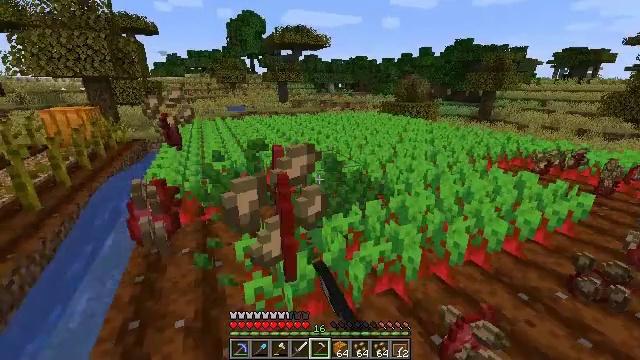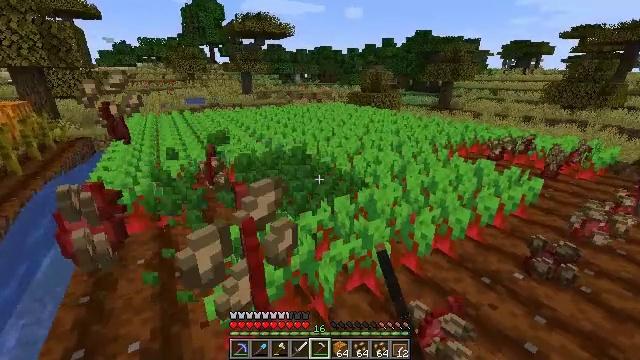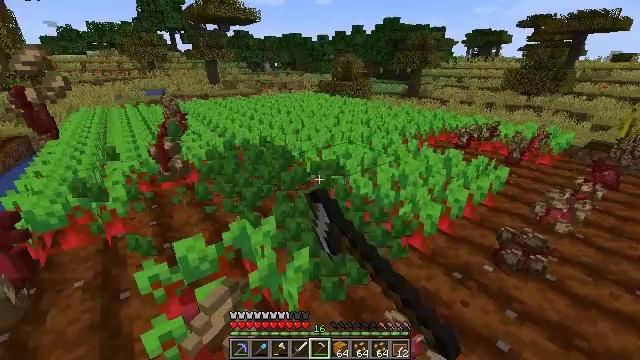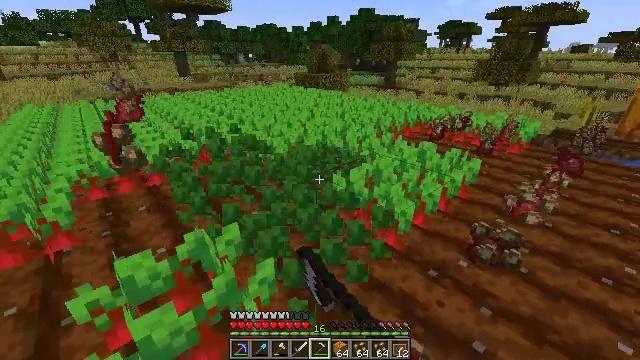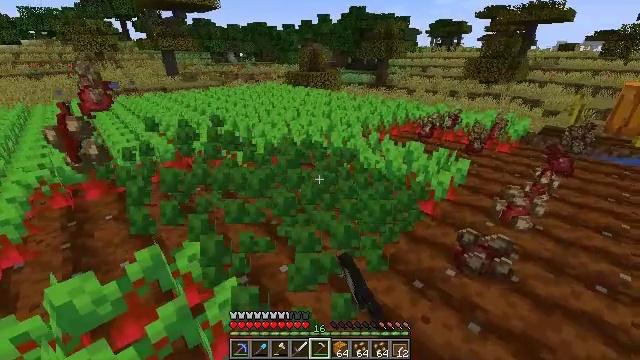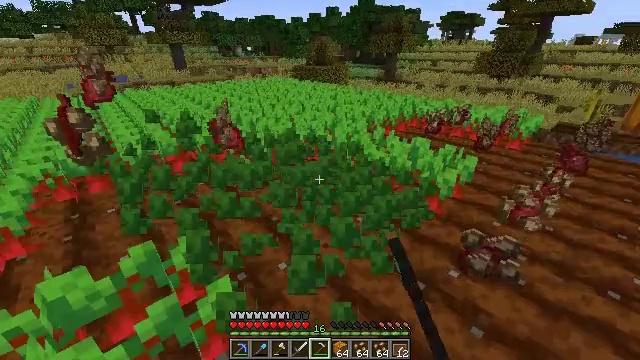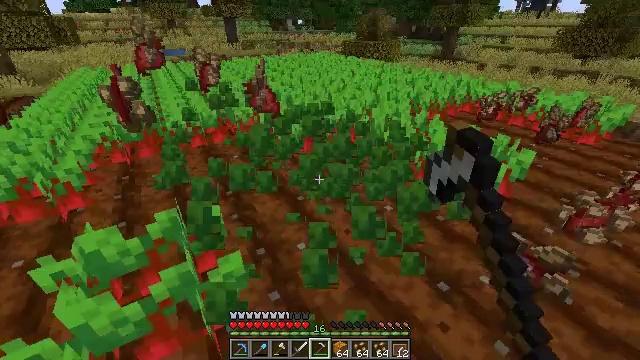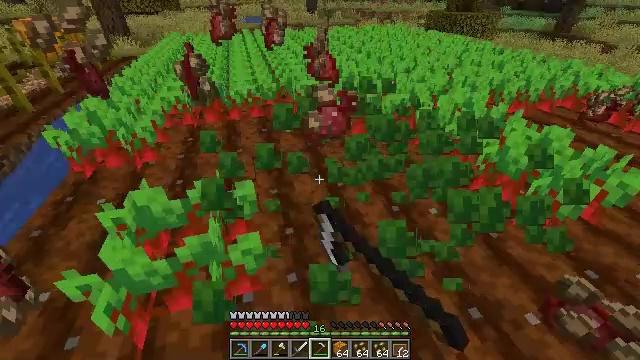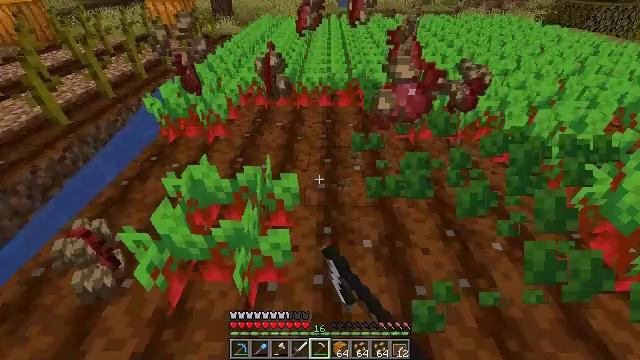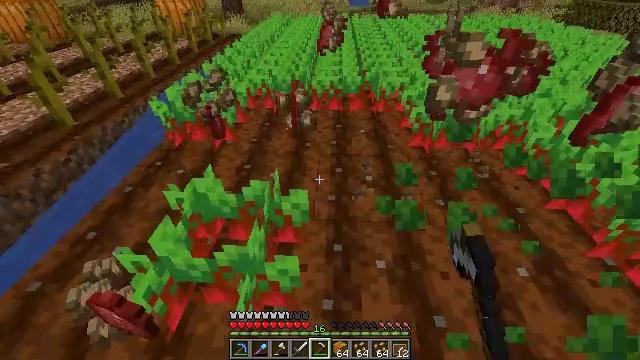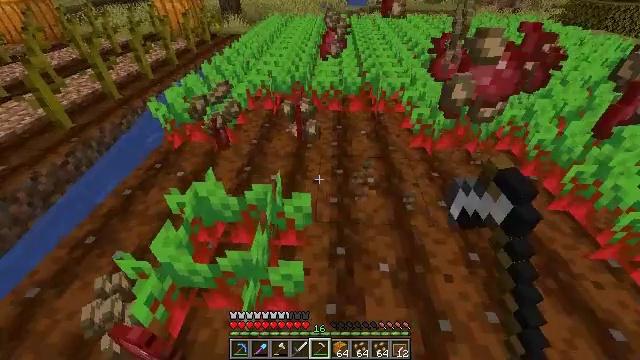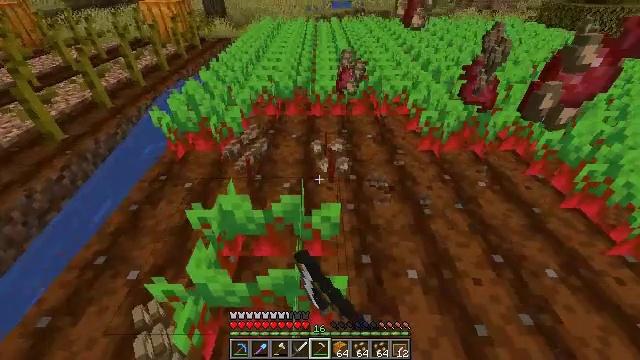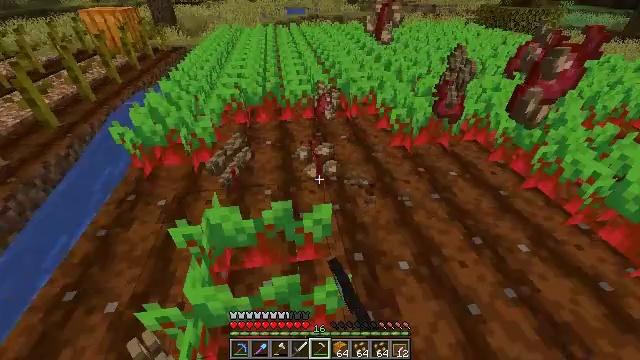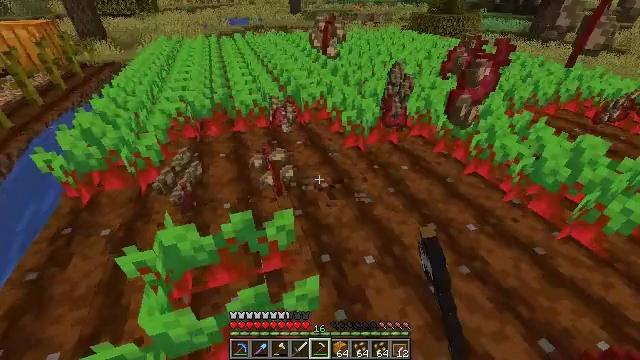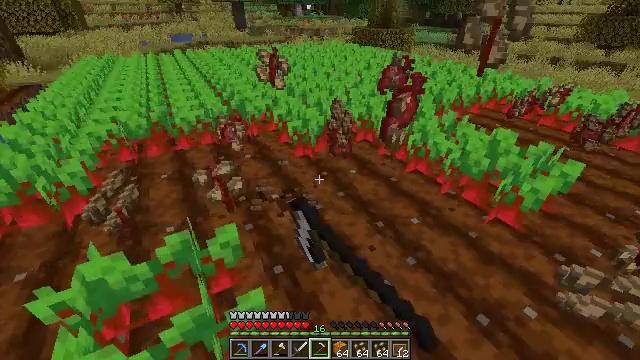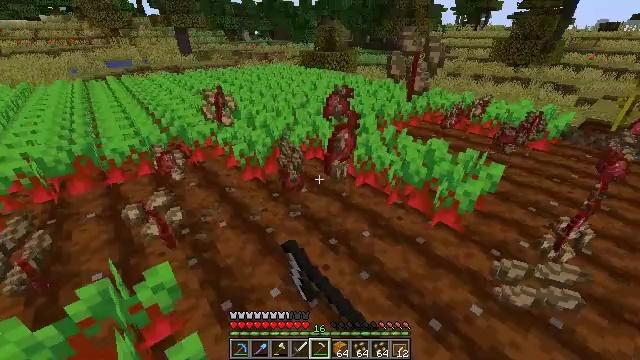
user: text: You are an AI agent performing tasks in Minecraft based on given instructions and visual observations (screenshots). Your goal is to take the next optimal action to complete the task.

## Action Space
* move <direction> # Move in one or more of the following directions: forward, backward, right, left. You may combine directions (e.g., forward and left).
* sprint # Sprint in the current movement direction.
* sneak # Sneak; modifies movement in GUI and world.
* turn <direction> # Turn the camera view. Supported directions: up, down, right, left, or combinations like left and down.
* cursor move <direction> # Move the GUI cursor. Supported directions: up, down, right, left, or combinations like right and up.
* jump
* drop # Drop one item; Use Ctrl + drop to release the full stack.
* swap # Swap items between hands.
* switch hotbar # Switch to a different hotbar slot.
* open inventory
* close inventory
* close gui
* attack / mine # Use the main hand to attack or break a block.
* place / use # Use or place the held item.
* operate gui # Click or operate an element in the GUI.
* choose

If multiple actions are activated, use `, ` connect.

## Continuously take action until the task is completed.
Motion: motion action
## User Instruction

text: Pull up beetroots from the soil.
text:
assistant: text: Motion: move forward and move right, turn right and down, attack / mine
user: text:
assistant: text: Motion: move forward and move right, turn right and down, attack / mine
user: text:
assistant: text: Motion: move forward and move right, turn right and down, attack / mine
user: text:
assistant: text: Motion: move forward and move right, turn right, attack / mine
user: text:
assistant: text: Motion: move forward and move right, turn left and down, attack / mine
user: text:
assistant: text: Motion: move forward and move right, turn left and down, attack / mine
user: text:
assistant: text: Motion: move forward, turn left and down, attack / mine
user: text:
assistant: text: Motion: move forward and move left, turn left and down, attack / mine
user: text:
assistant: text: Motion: move left, turn left, attack / mine
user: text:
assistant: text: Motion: move left, attack / mine
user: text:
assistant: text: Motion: move left, turn right, attack / mine
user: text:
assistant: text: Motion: move left, turn right, attack / mine
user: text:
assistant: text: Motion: move right, turn right and up, attack / mine
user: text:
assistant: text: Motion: move right, turn right and up, attack / mine
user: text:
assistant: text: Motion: move forward and move right, turn right and up, attack / mine
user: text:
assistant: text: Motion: move forward and move right, turn right and up, attack / mine
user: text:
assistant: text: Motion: move forward and move right, attack / mine
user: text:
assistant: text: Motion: move forward and move right, attack / mine
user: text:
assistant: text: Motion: move forward and move right, turn right, attack / mine
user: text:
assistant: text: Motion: move forward and move right, turn right, attack / mine
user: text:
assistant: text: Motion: move right, turn right, attack / mine
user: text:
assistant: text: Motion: move right, attack / mine
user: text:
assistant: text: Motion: move right, turn left and down, attack / mine
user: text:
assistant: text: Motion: move right, turn left and down, attack / mine
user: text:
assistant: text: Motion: move back and move left, turn left and down, attack / mine
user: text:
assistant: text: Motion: move back and move left, turn left and down, attack / mine
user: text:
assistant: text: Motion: move back and move left, turn left, attack / mine
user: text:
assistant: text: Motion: move back and move left, turn left, attack / mine
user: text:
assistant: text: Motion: move back and move left, turn left
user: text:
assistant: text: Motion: move left, turn left